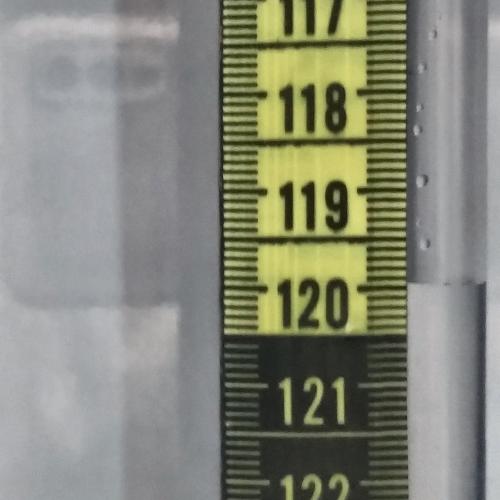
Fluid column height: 119.9 cm